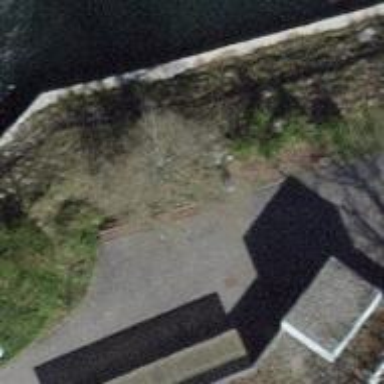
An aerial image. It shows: Red bench.